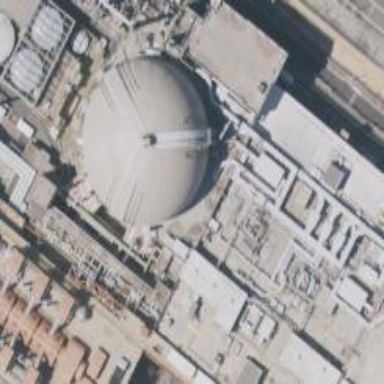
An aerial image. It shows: Building with dome-shaped roof. The generator source is nuclear.